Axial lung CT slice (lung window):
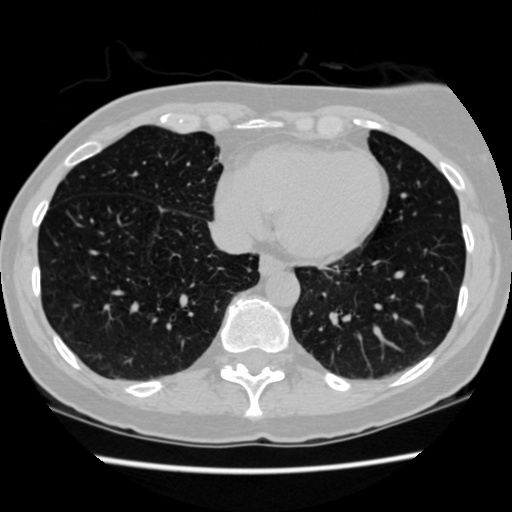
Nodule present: no